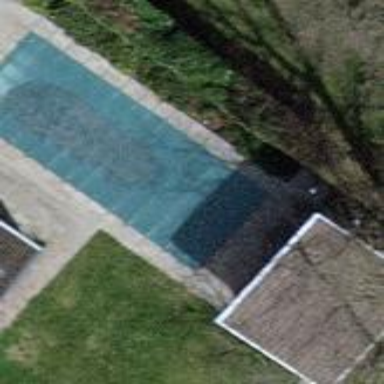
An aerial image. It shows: Swimming pool located in leisure land.